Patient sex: F
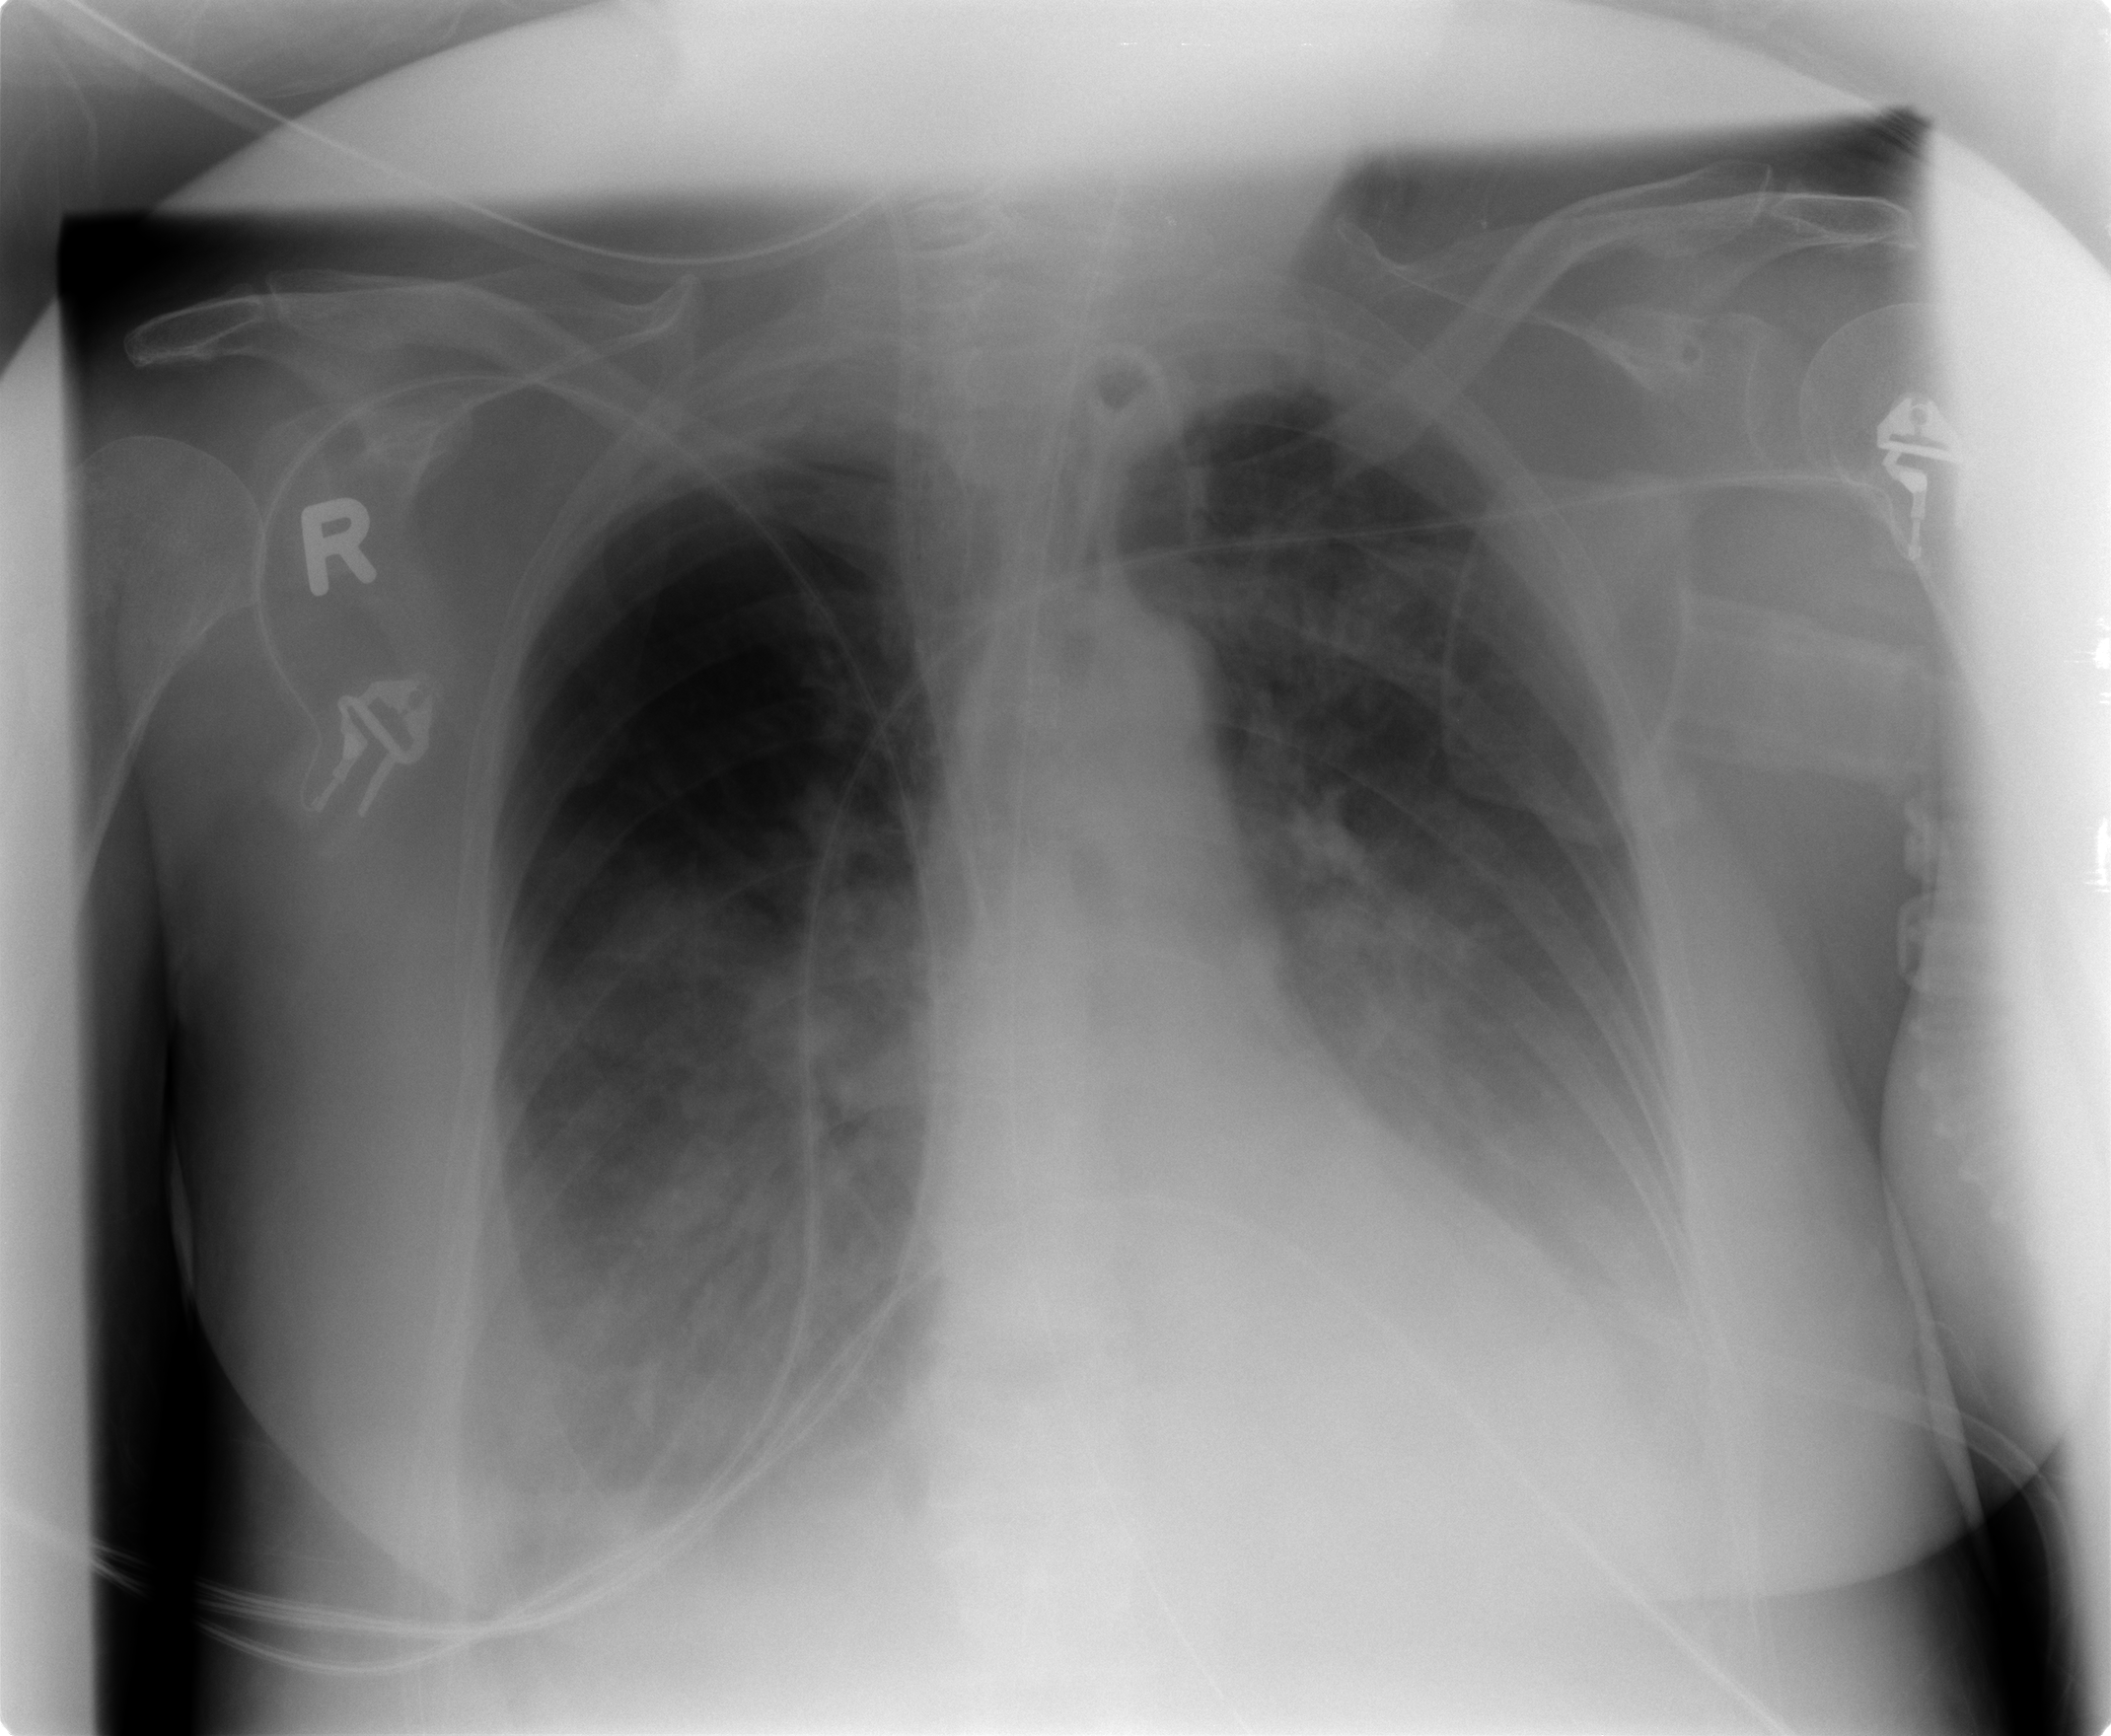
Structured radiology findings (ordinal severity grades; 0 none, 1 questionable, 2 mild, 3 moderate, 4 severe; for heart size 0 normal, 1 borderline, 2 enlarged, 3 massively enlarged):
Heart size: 0
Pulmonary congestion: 1
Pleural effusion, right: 1
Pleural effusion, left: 1
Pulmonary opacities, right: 2
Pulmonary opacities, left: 2
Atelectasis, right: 2
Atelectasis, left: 2